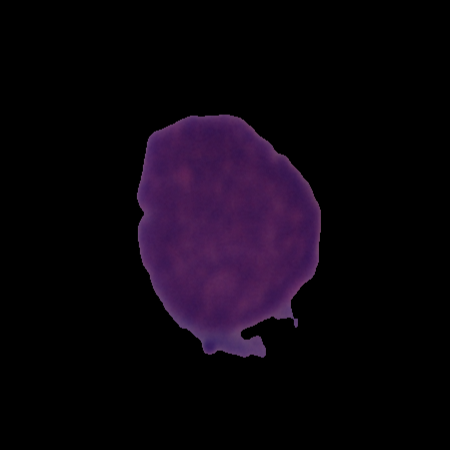
Label: cancer